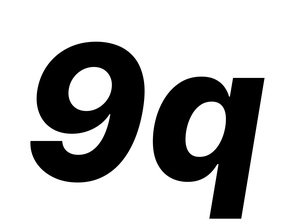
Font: Inter-Italic_ExtraBold_Italic